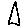
Label: triangle